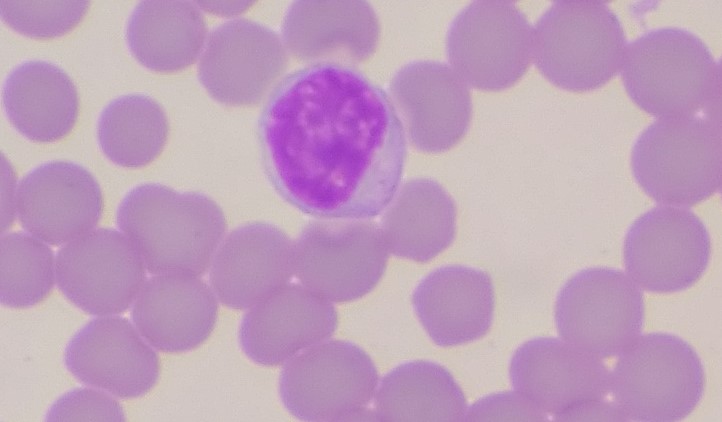
White blood cell type: Lymphocyte